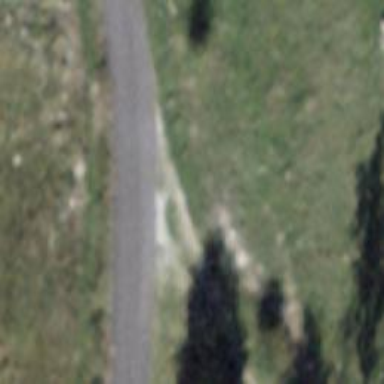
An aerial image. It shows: Unclassified road with asphalt surface.